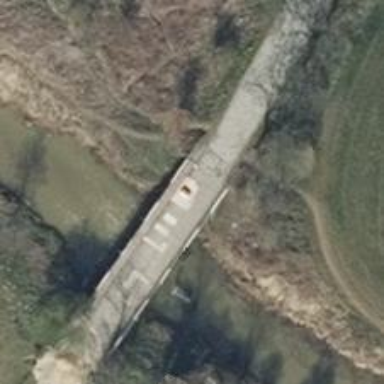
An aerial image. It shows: Residential road with bridge.